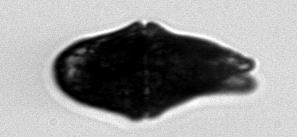
Label: Akashiwo